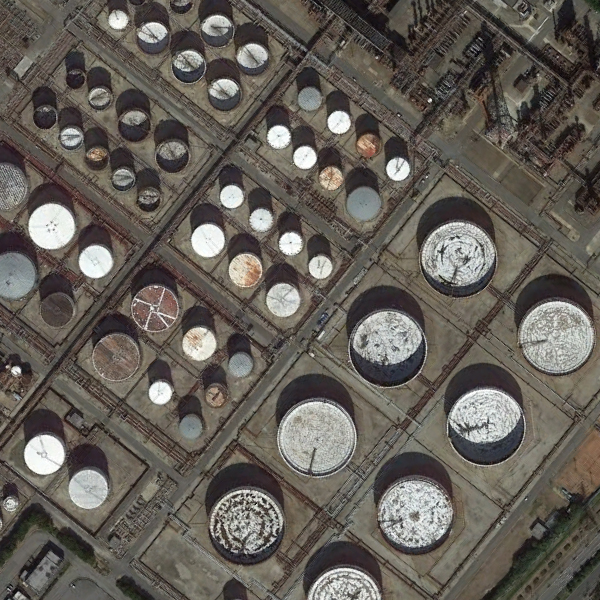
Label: StorageTanks